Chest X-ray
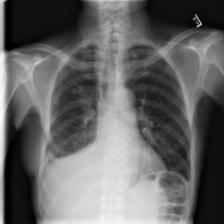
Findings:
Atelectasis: negative
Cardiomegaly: negative
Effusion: negative
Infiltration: positive
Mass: negative
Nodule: negative
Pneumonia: positive
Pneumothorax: positive
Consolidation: negative
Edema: negative
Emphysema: negative
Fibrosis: negative
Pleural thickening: negative
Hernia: negative